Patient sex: F
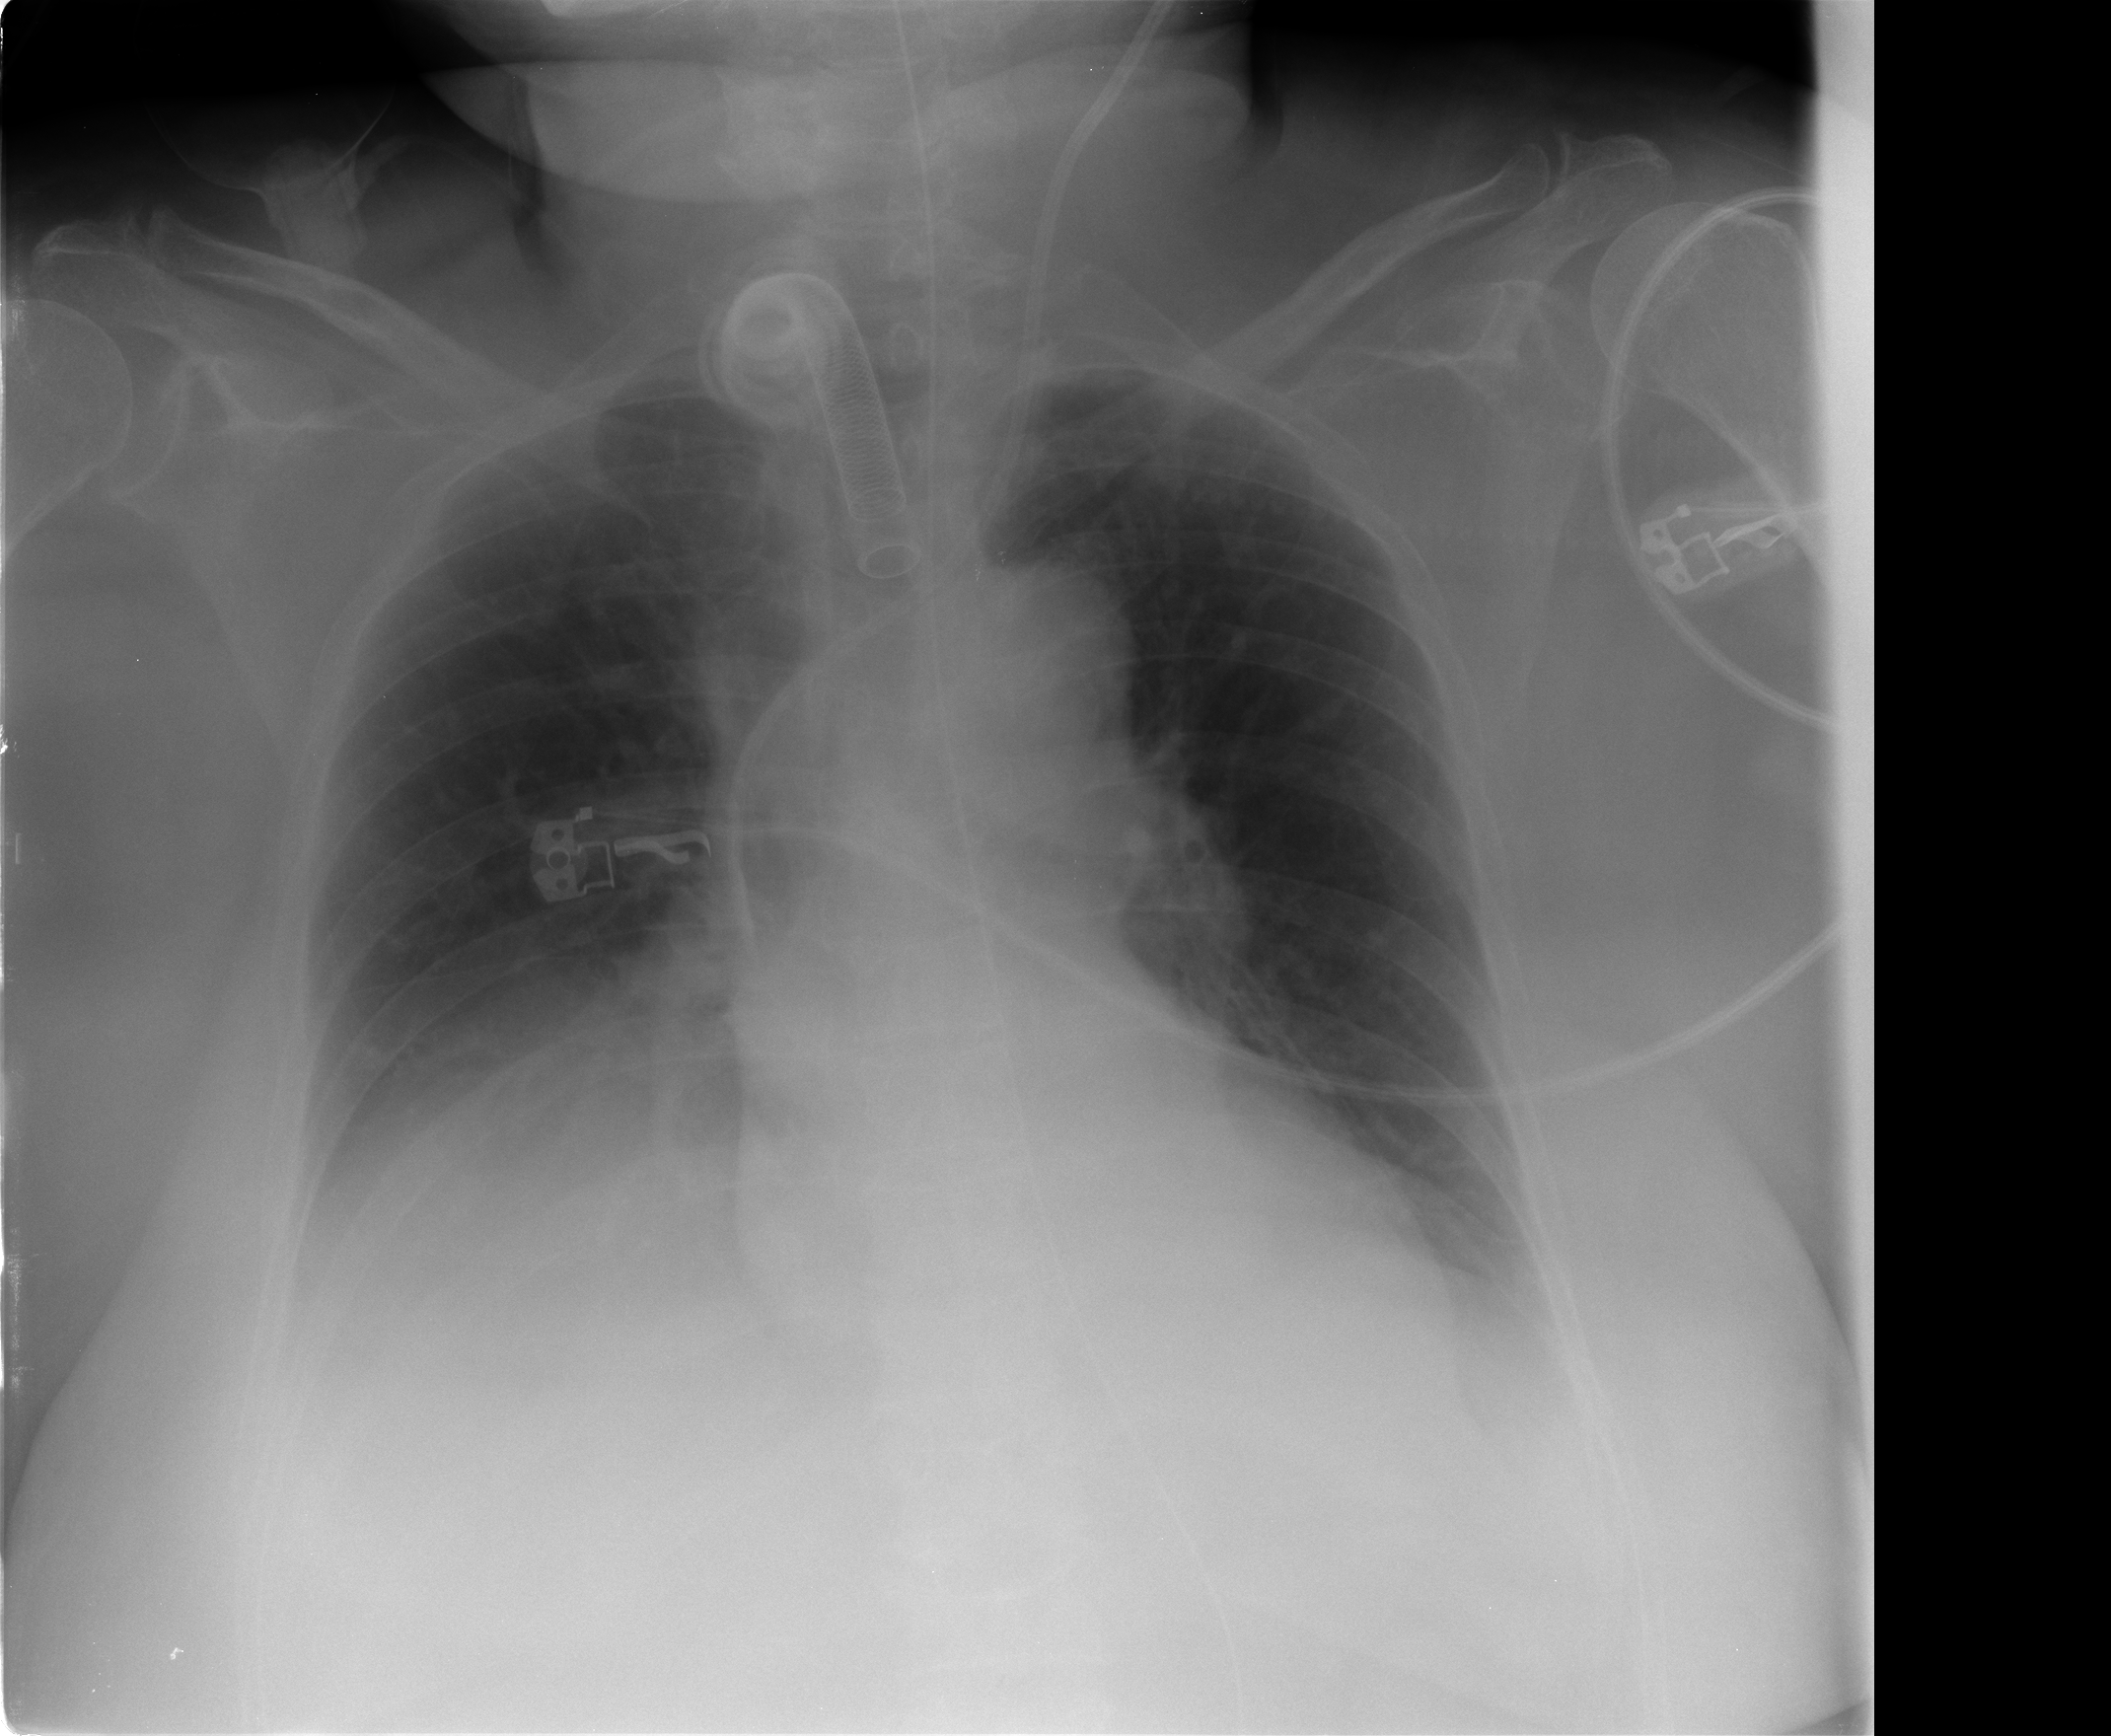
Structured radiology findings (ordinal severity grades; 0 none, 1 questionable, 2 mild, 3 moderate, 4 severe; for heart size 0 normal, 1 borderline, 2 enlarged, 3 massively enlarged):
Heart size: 1
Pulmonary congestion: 1
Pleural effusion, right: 2
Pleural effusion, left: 2
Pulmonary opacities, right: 2
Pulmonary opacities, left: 0
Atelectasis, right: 2
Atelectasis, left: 2